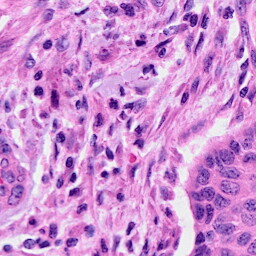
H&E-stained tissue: Cervix